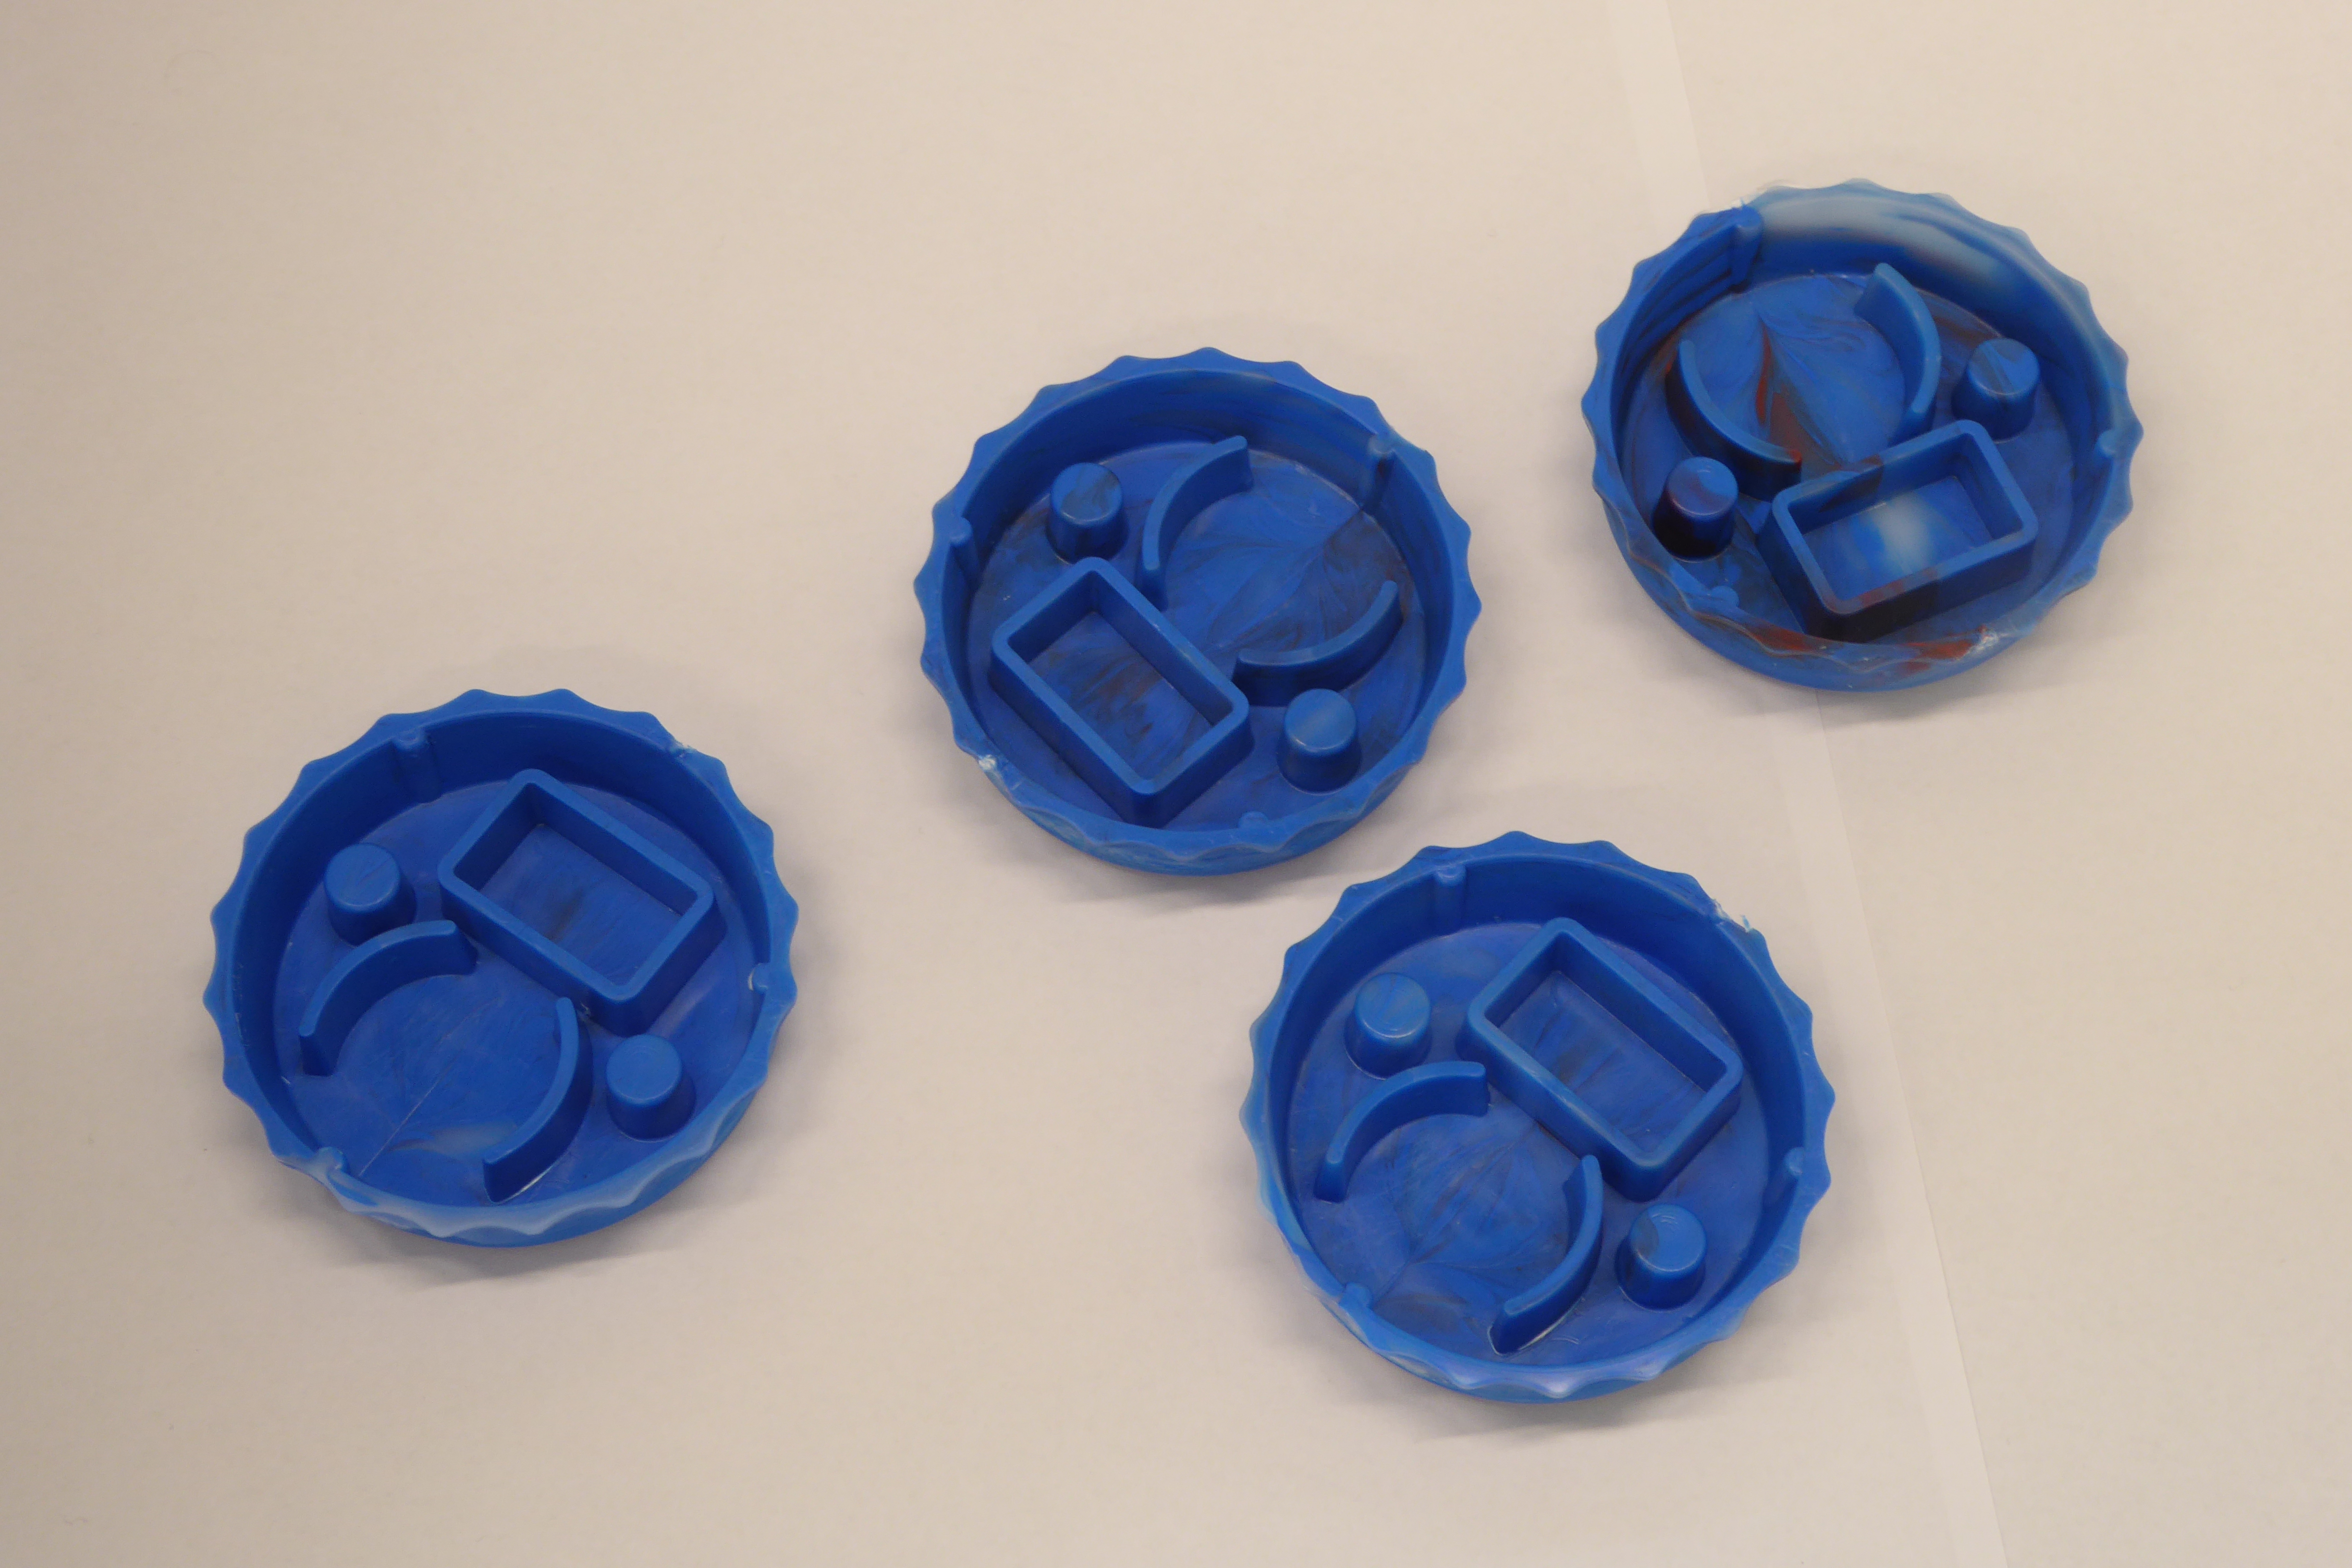
Label: Bottle Opener - Cover